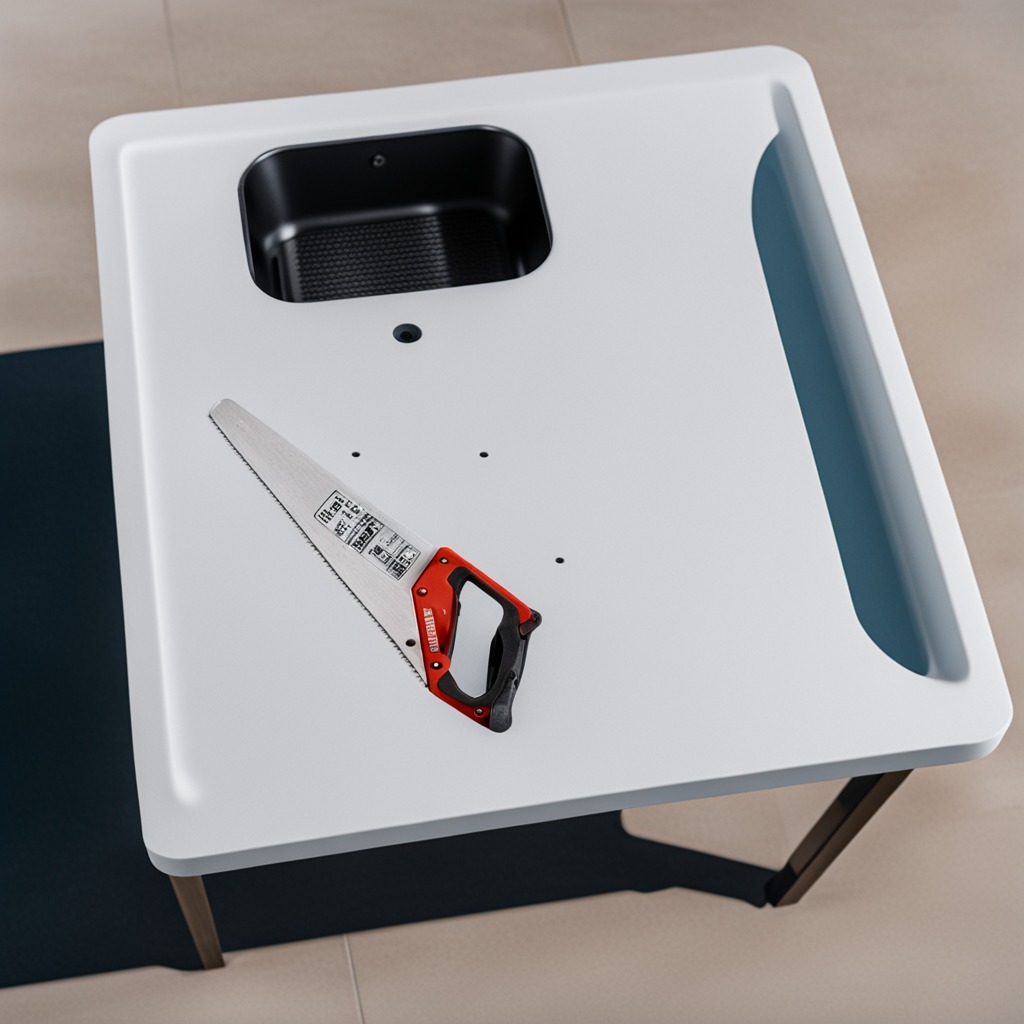
A metal saw lies on the table.